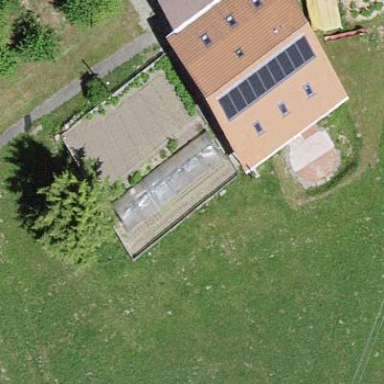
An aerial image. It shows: Greenhouse.